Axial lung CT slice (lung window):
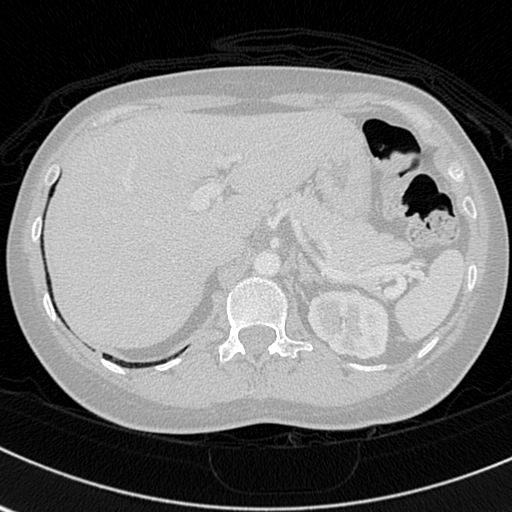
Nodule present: no